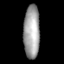
Tissue: lung
Cell type: Epithelial cells
Senescence score: 0.5503
Nuclear area (px): 844
Mean DAPI intensity: 160.493